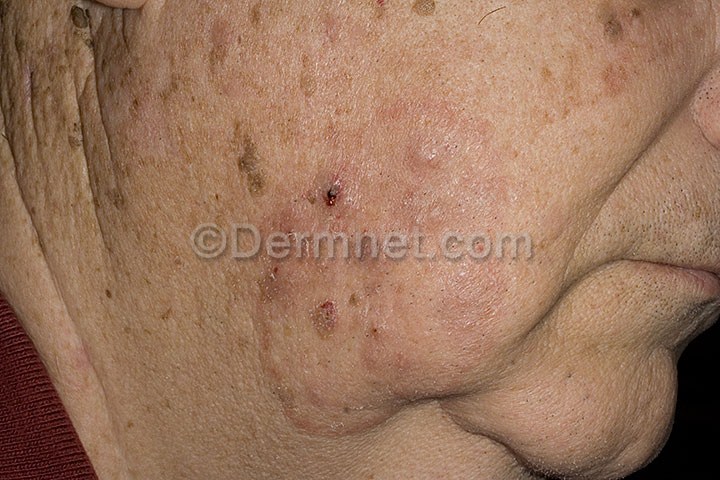
Disease: Tinea Ringworm Candidiasis and other Fungal Infections